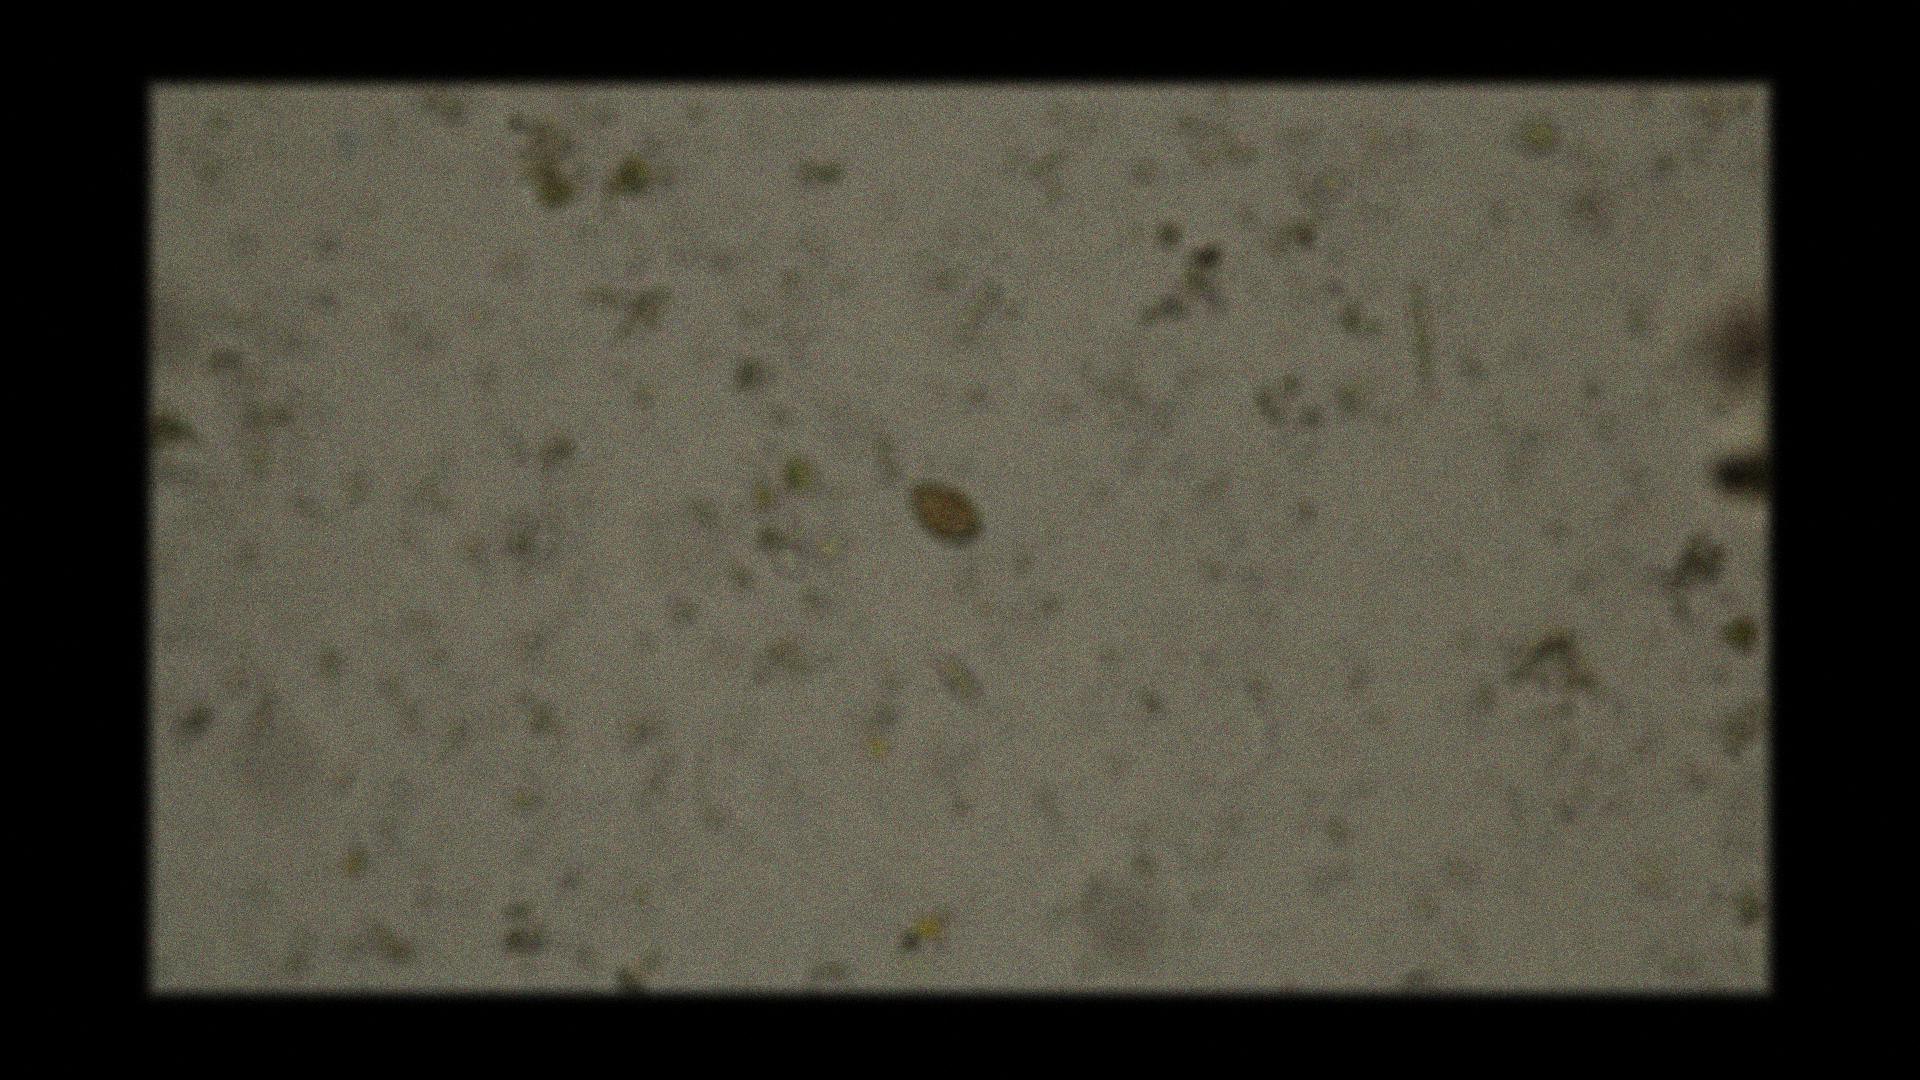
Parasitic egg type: Opisthorchis viverrine